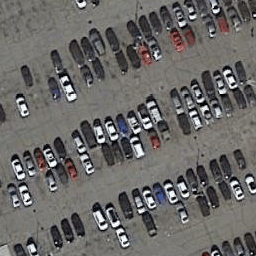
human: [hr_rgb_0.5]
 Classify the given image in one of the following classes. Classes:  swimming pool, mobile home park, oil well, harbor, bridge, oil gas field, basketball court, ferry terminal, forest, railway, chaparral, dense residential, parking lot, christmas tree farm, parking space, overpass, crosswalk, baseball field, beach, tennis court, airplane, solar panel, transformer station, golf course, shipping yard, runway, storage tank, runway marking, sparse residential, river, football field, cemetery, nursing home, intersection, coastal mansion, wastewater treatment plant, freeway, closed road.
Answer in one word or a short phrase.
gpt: parking lot